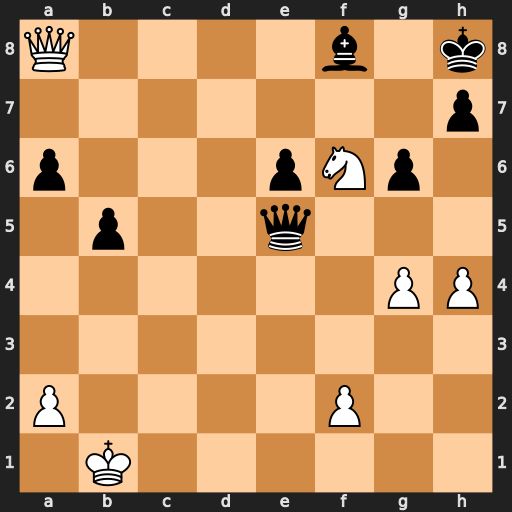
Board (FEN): Q4b1k/7p/p3pNp1/1p2q3/6PP/8/P4P2/1K6
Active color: w
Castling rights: -
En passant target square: -
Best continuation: Qxf8#